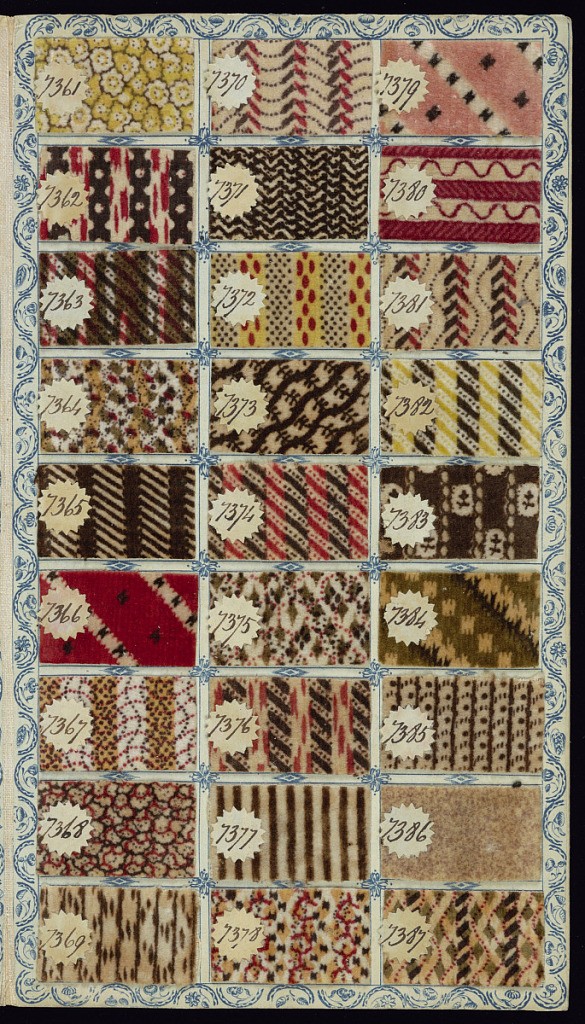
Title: Salesman's sample book
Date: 1784
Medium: marbleized paper, cardboard, cotton, linen Technique: plain weave, twill weaves, float weaves (damask), supplementary weft pile (velveteen); 108 examples are block-printed
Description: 461 swatches of fabric pasted on cards arranged in an accordion fold book. Manufacturer's number on each swatch. Book covered in marbleized paper. Samples are either cotton warp and cotton weft or linen warp and cotton weft, some block-printed in small scale repeating patterns.